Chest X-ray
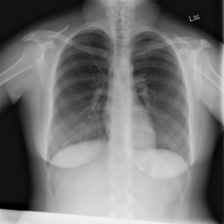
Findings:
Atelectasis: negative
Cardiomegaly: negative
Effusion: negative
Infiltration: negative
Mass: negative
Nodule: negative
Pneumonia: negative
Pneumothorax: negative
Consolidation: negative
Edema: negative
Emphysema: negative
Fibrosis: negative
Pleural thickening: negative
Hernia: negative